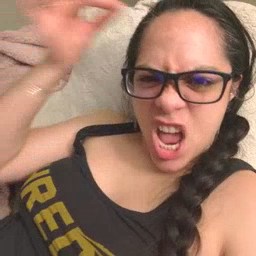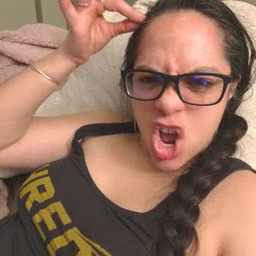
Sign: hair